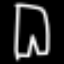
Label: pants